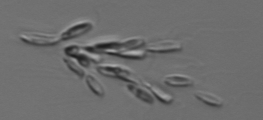
Label: Dinobryon